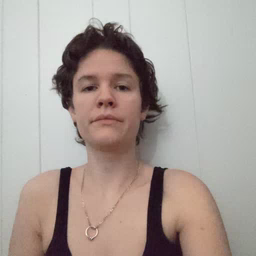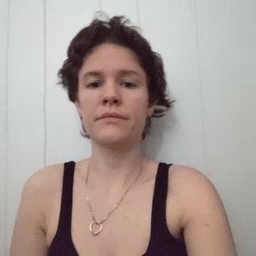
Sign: gift